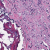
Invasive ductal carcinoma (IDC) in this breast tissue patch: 1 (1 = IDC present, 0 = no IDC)